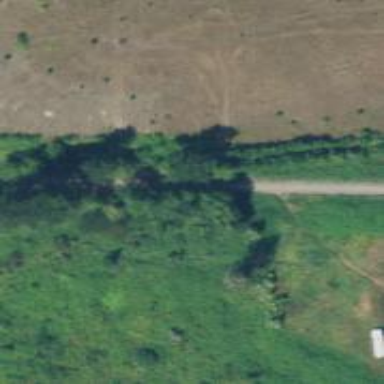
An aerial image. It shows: Abandoned railway cycleway passing through historic ruins of railroad.